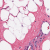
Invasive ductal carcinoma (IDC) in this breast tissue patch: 0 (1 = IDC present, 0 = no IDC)